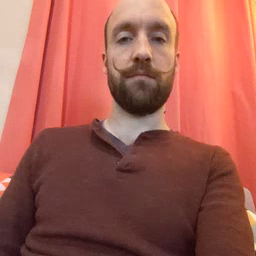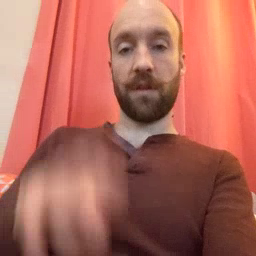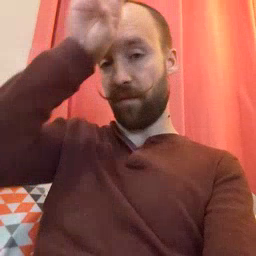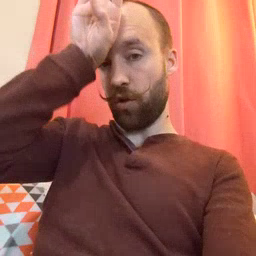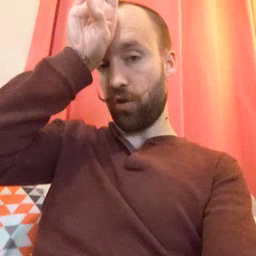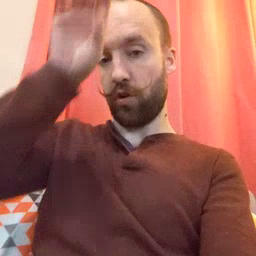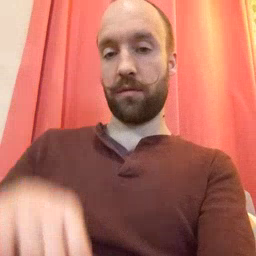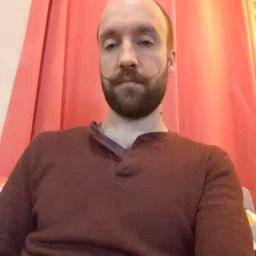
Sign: fireman